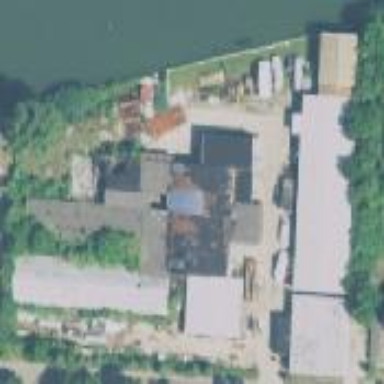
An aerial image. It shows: Boat storage area.